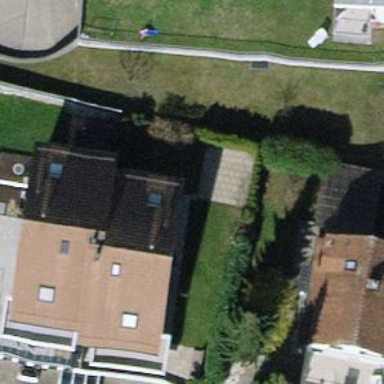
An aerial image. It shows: Semi-detached house.